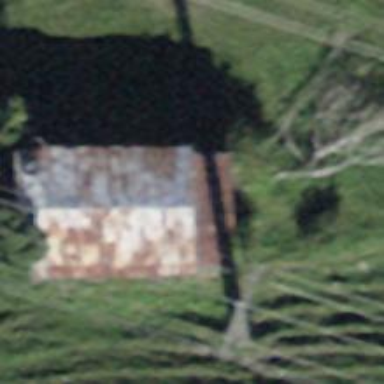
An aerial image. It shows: Shed building.